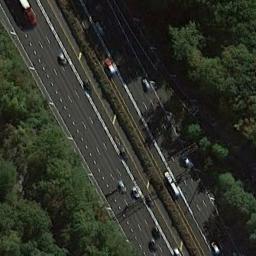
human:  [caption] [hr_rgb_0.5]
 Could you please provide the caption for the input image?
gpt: The freeway goes through the forest with some cars .

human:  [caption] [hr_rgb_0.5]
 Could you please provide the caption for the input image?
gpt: There are many cars of different sizes on the highway .

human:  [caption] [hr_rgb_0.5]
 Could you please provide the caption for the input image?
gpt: There are large green forests around the freeway and there are many cars on the freeway .

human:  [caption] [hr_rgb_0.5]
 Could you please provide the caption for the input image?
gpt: A straight freeway goes through the forest with many dark green trees and some cars are driving on the freeway .

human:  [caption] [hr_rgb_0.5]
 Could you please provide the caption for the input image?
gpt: There are green belts along the freeway with many green trees around .